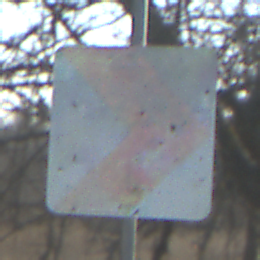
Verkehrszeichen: RichtungstafelnInKurvenKleinLinks
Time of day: MorningAfternoon
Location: Outdoor (Nature)
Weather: Clear
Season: NotSpecified
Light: Natural